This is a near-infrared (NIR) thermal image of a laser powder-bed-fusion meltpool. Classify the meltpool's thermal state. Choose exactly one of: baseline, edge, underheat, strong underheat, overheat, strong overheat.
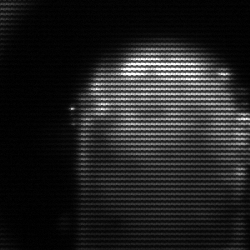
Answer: baseline